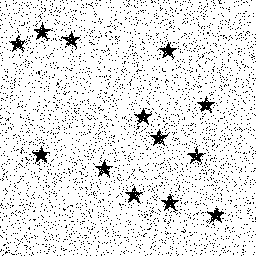
Squares: 0
Triangles: 0
Stars: 13
Total shapes: 13